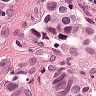
Metastatic tissue present: yes